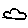
Label: cloud